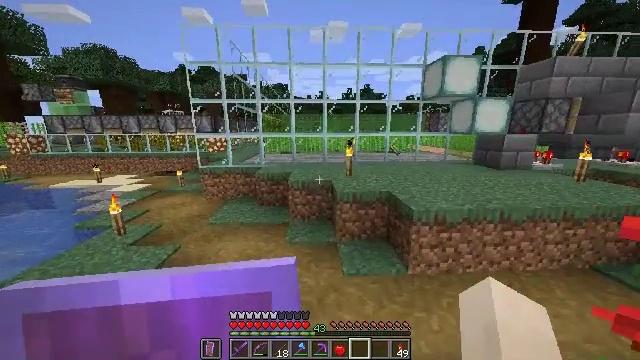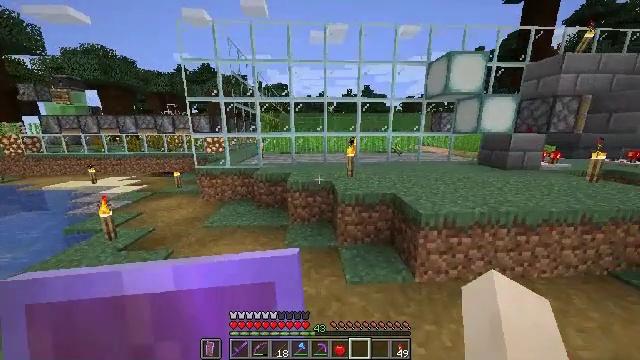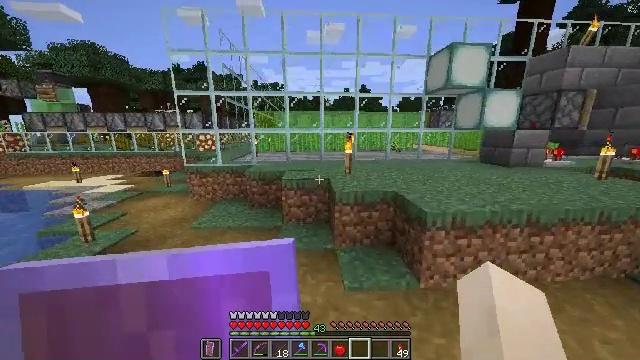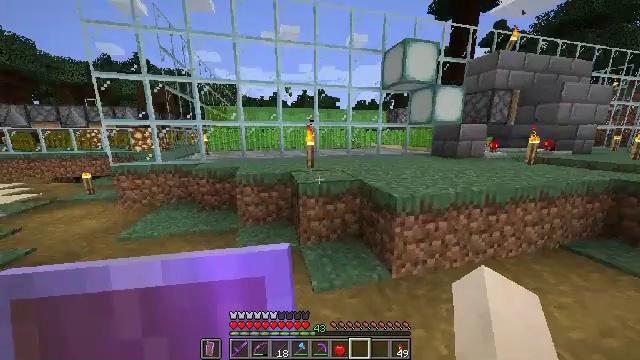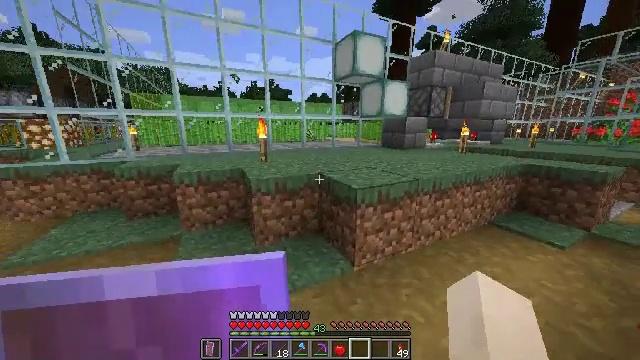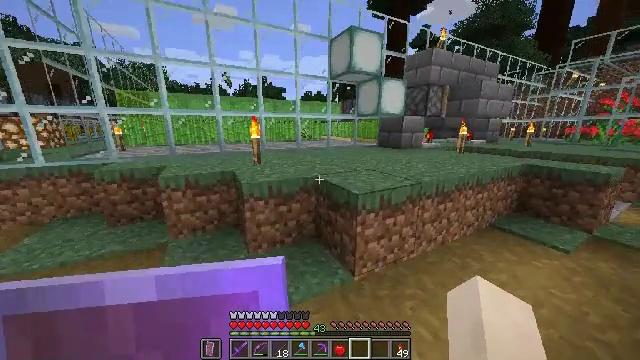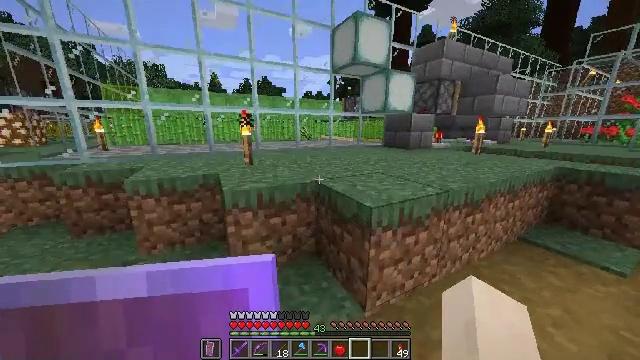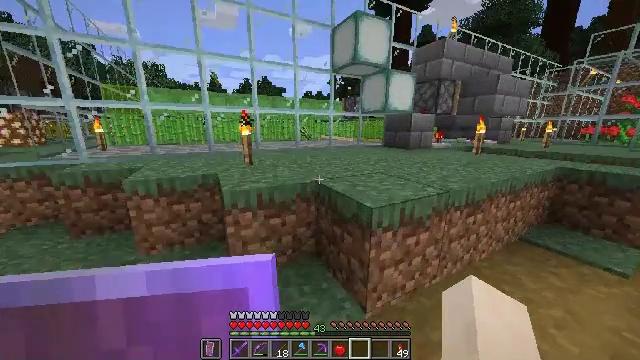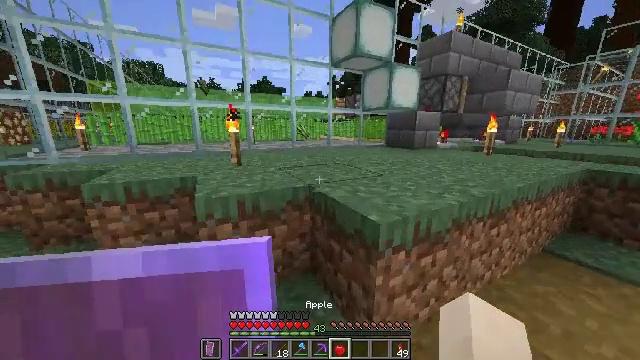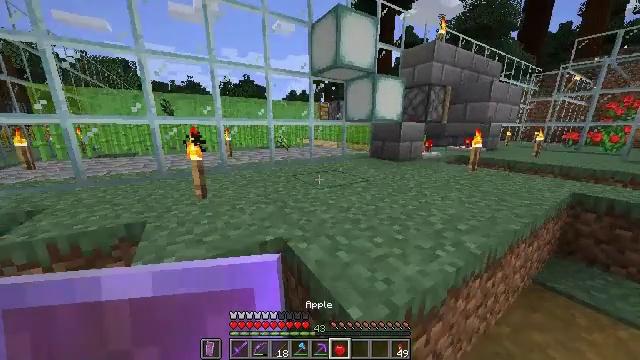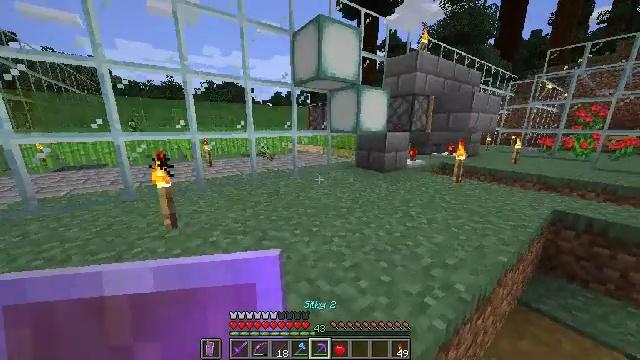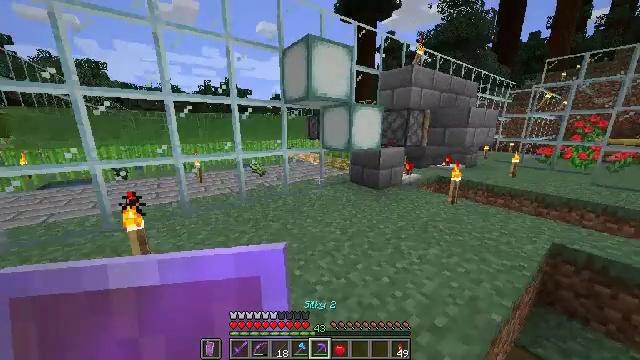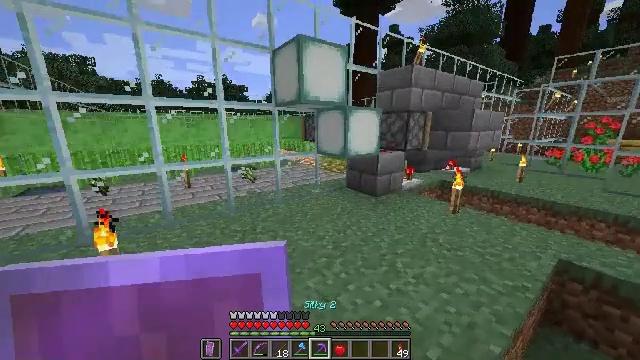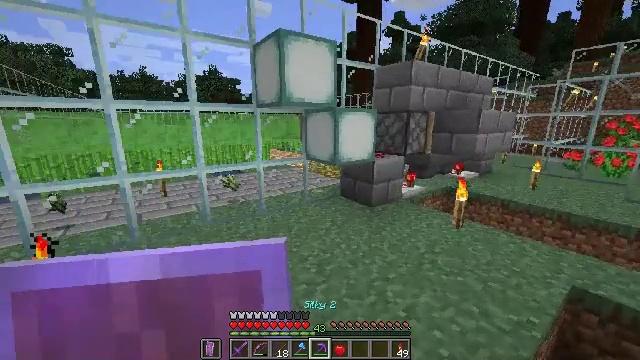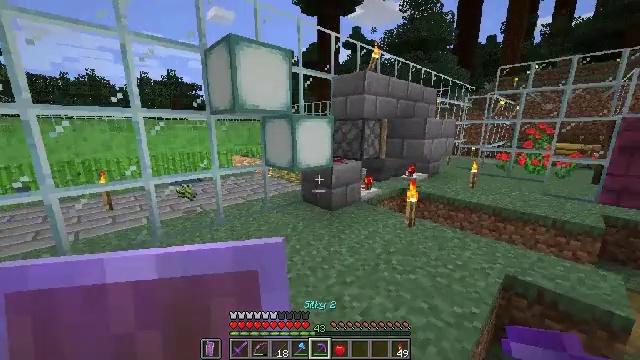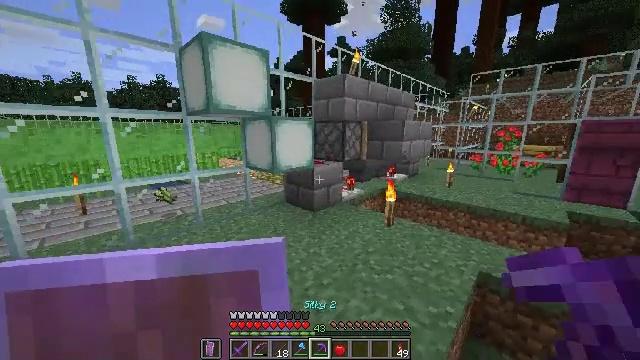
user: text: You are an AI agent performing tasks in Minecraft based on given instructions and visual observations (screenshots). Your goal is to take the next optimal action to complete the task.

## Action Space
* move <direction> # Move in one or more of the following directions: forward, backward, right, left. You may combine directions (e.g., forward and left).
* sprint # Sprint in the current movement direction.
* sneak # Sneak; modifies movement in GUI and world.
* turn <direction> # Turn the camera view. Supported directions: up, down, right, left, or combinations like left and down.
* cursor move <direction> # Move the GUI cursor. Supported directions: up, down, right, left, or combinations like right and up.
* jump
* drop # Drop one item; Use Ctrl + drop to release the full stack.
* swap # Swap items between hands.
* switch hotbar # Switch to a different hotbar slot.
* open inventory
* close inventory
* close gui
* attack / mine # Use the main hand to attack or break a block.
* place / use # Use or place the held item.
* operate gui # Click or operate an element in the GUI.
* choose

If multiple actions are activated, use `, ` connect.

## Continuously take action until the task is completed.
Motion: motion action
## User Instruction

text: Mine the sea lantern from the ocean monument.
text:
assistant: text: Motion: move forward, sprint
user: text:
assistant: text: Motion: move forward, sprint
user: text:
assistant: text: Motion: move forward, sprint, turn right
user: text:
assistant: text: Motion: move forward, sprint, turn right and down
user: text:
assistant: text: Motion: move forward, sprint, turn right
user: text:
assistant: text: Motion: move forward, sprint
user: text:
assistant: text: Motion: move forward, sprint
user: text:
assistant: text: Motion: move forward and move right, sprint
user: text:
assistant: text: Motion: move forward and move right, sprint, turn right, jump
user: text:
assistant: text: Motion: move forward and move right, sprint, turn right, jump
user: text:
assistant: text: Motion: move forward and move right, sprint
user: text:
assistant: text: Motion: move forward and move right, sprint
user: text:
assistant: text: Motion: move forward and move right, sprint
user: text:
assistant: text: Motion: move forward and move right, sprint, turn right
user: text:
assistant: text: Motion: move forward and move right, sprint, turn right
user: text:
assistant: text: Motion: move forward and move right, sprint, turn right and up
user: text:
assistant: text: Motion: move forward, sprint
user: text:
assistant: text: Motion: move forward, sprint, turn up
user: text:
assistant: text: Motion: move forward, sprint, turn left and up
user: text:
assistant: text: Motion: move forward, sprint, turn left and up
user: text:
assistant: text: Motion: move forward, sprint, turn left and up
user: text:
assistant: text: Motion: move forward, sprint, turn left
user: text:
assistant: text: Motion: turn left
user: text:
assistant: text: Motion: turn left and down
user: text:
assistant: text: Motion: turn left and down
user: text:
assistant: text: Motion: no_op
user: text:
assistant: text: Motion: no_op
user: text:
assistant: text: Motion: no_op
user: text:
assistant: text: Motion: no_op
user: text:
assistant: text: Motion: turn right and down